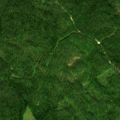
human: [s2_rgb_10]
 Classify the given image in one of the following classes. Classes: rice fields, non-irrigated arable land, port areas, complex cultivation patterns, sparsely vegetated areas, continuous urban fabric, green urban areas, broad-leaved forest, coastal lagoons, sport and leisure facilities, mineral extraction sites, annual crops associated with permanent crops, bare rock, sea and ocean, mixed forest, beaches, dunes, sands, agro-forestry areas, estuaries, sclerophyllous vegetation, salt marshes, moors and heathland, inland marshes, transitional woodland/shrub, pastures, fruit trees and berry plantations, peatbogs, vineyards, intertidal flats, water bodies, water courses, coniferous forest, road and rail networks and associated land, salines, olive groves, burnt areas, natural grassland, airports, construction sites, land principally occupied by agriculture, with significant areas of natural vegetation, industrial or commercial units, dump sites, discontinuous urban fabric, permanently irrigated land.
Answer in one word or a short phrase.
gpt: coniferous forest, mixed forest